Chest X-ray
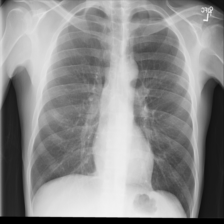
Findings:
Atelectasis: negative
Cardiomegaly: negative
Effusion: negative
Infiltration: positive
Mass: negative
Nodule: negative
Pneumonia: negative
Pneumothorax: negative
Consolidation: negative
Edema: negative
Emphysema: negative
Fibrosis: negative
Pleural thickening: negative
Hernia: negative